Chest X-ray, AP view. Patient: 24 years old, sex F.
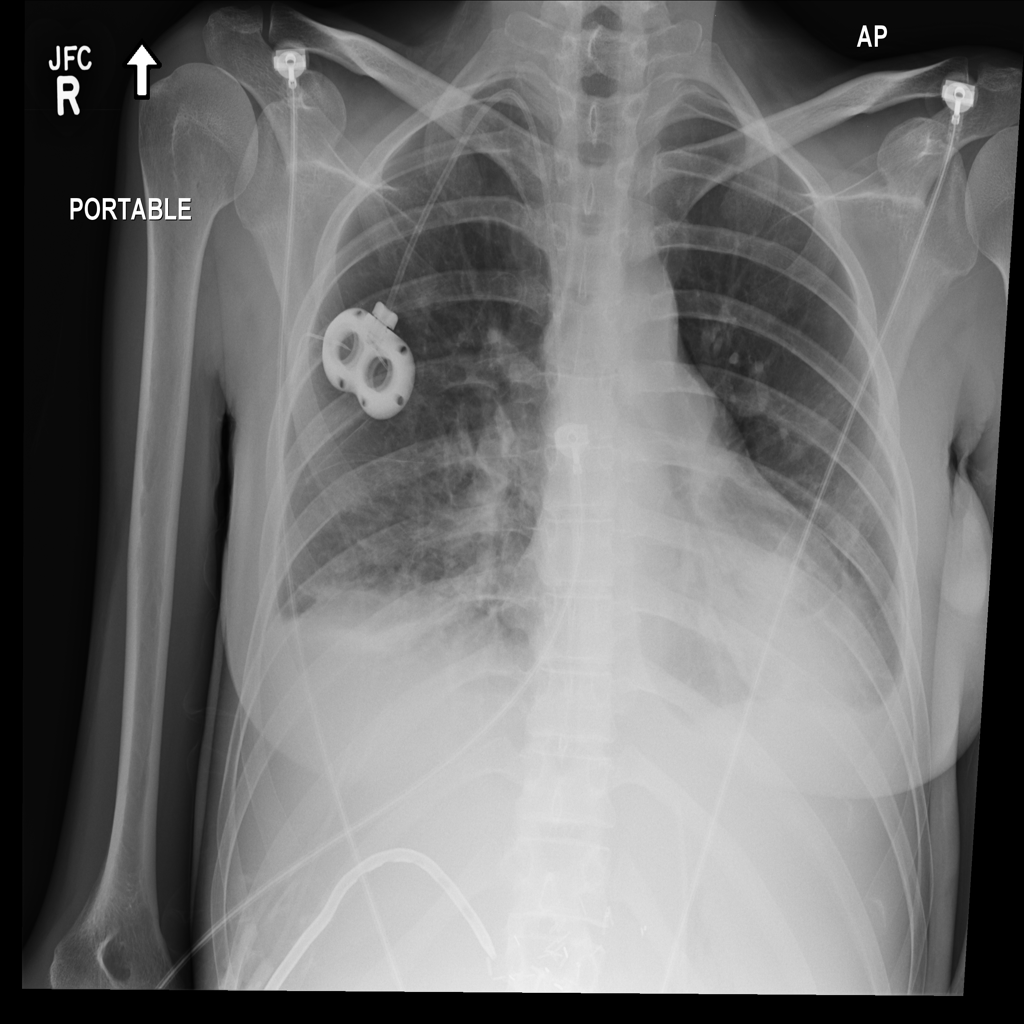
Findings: Atelectasis, Effusion, Infiltration